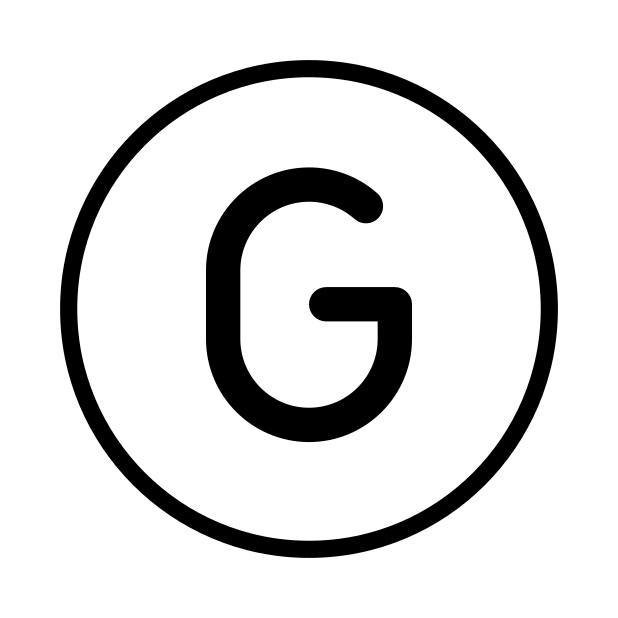
regional indicator G